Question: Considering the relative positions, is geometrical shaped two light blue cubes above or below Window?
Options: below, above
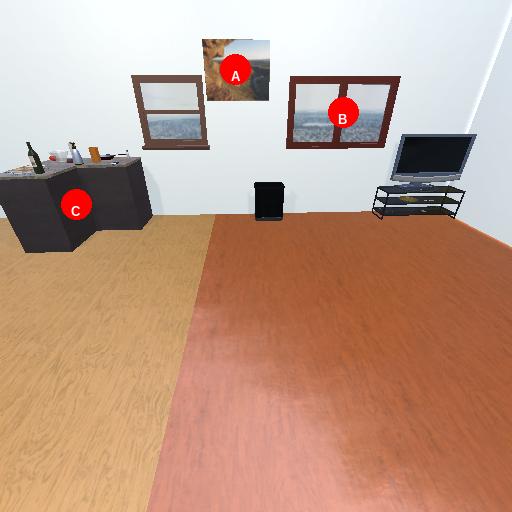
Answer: below